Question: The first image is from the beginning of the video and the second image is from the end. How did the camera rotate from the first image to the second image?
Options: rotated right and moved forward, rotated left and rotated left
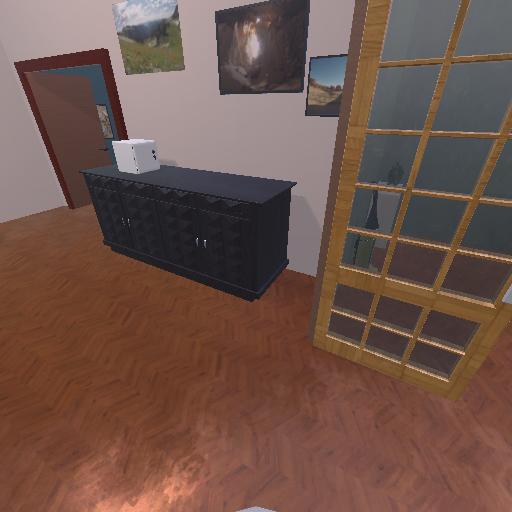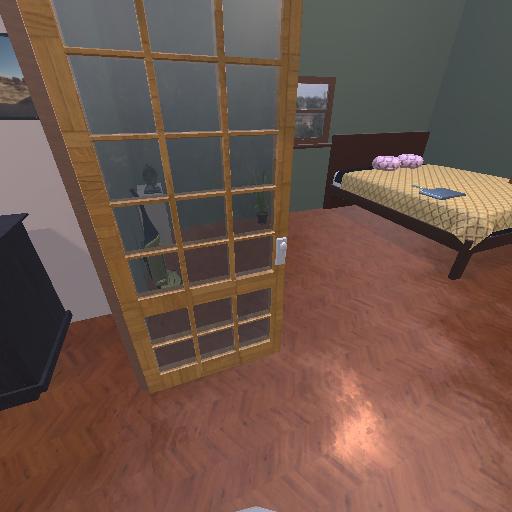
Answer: rotated right and moved forward